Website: slack
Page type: billing-address
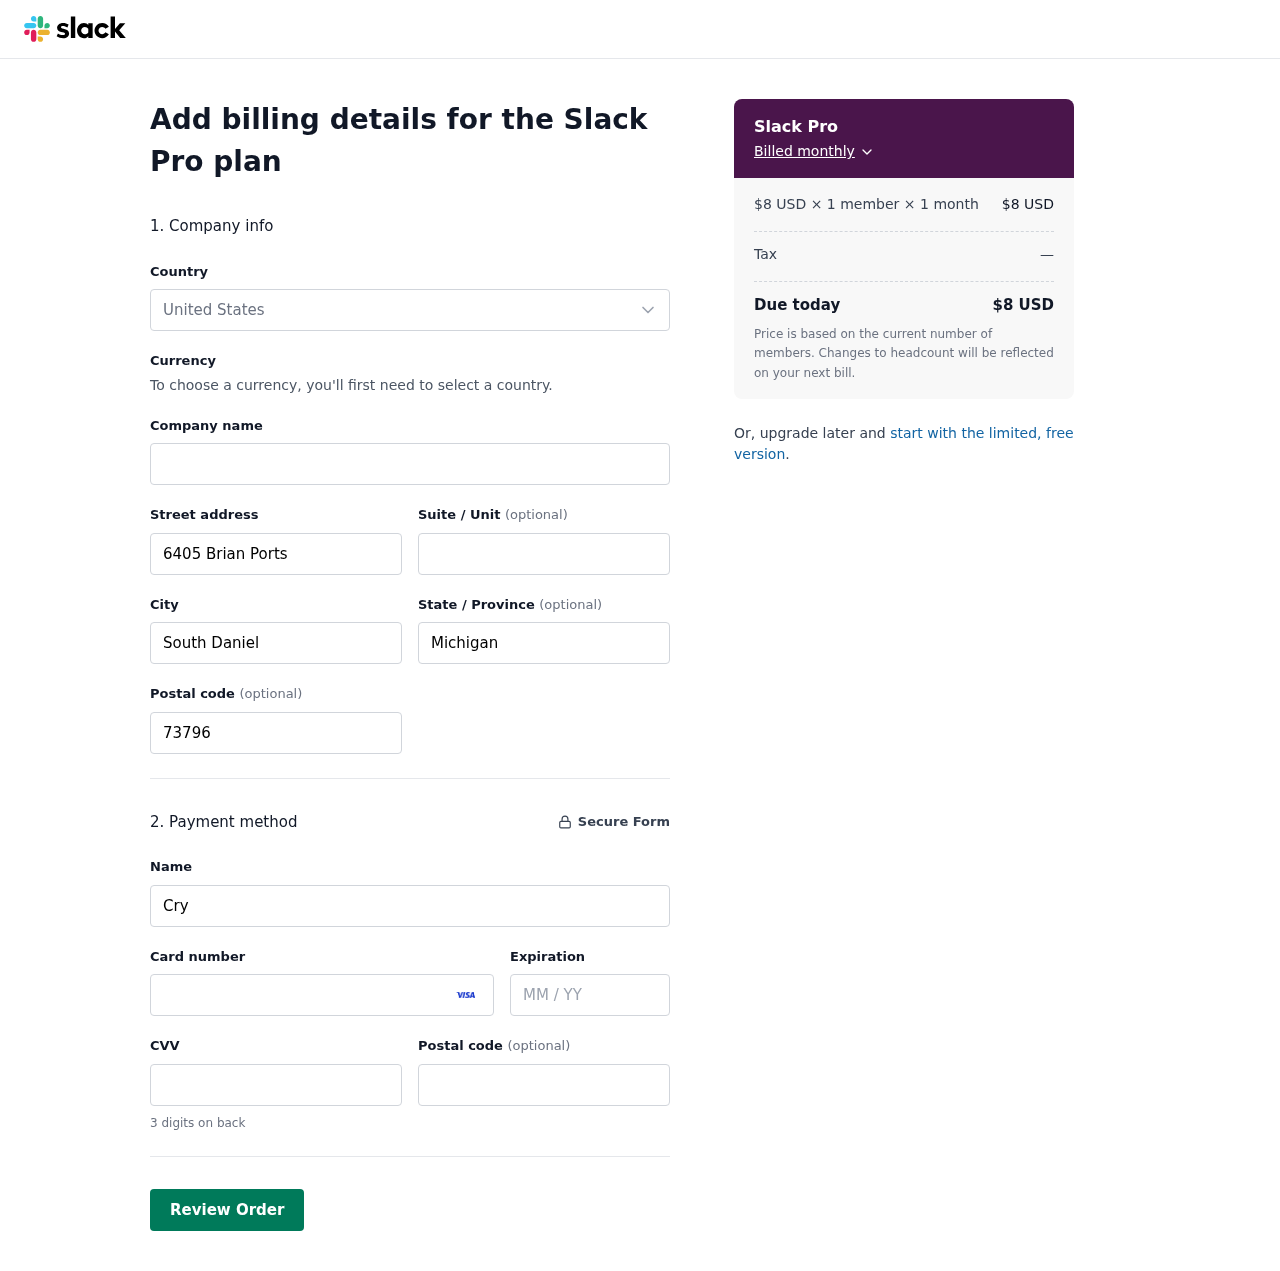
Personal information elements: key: PII_CARD_CVV
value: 263
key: PII_CARD_EXPIRY
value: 03/29
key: PII_CARD_NUMBER
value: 4950 7958 4021 8843
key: PII_CITY
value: South Daniel
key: PII_COUNTRY
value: United States
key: PII_FULLNAME
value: Crystal Leach
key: PII_POSTCODE
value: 73796
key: PII_STATE
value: Michigan
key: PII_STREET
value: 6405 Brian Ports
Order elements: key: ORDER_PLAN_PRICE
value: $8 USD
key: ORDER_NUM_MEMBERS
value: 1 member
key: ORDER_NUM_MONTHS
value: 1 month
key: ORDER_SUBTOTAL
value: $8 USD
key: ORDER_TAX
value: —
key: ORDER_TOTAL
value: $8 USD